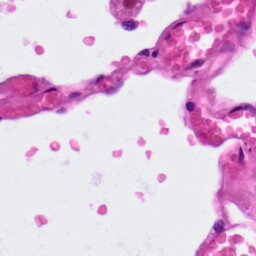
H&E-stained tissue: Lung